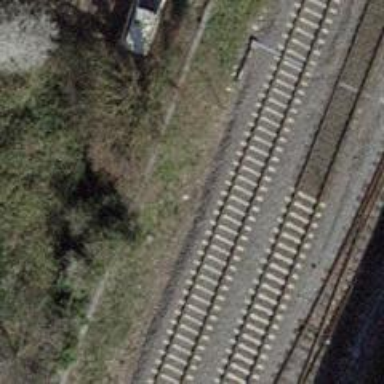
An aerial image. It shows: Railway track with single rail.